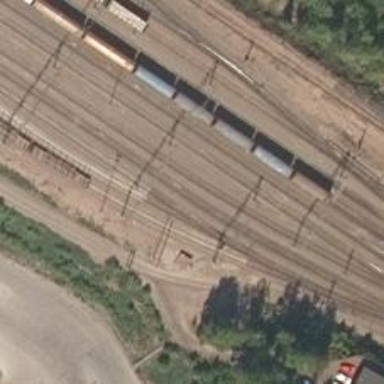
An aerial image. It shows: Rail yard with electrified contact lines for the trains.